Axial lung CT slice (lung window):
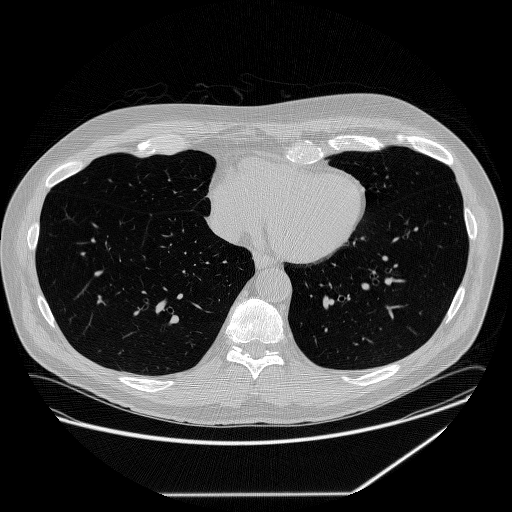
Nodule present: no